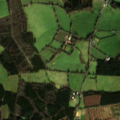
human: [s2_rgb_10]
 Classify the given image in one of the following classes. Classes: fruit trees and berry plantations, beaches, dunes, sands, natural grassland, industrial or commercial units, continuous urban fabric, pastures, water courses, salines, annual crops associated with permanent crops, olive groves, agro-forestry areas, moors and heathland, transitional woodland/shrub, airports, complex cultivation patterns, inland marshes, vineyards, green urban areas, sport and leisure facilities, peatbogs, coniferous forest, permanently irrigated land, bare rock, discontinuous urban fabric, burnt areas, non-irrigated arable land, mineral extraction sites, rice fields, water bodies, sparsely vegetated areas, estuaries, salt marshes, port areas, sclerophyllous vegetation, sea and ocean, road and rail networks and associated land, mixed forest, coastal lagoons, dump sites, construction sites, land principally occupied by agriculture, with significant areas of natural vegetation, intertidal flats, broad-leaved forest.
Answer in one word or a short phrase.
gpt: pastures, broad-leaved forest, coniferous forest, mixed forest, transitional woodland/shrub